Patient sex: M
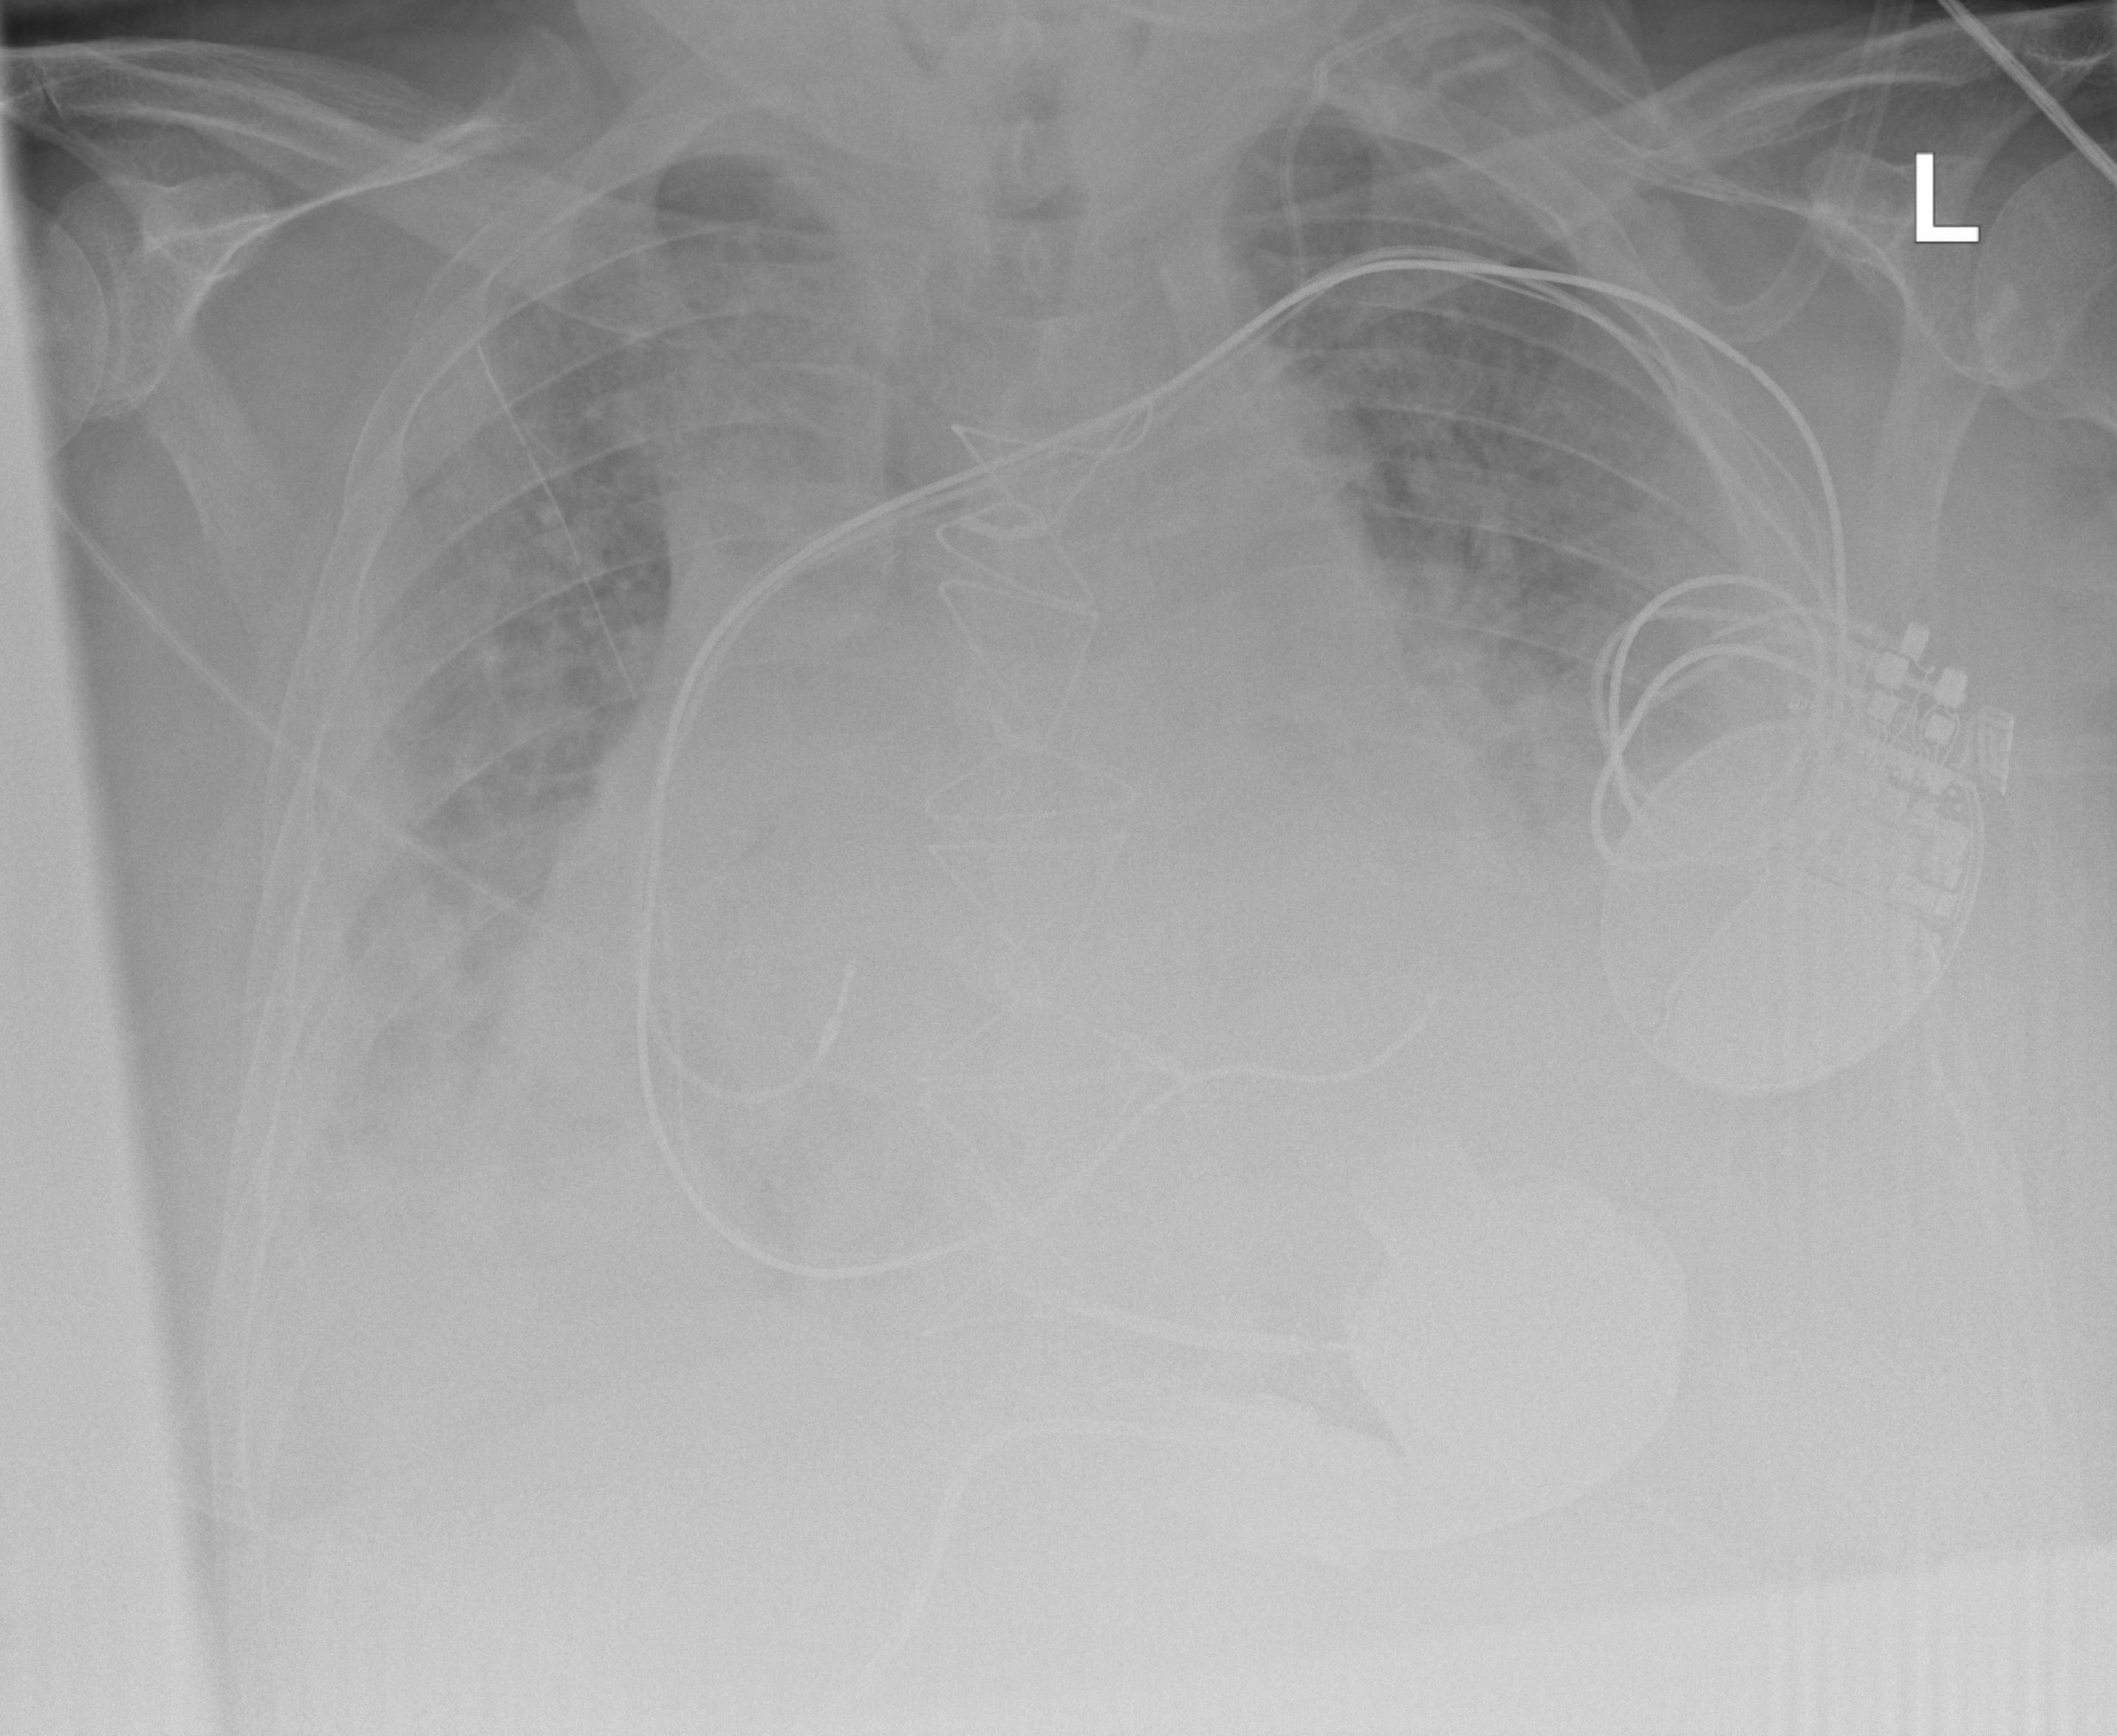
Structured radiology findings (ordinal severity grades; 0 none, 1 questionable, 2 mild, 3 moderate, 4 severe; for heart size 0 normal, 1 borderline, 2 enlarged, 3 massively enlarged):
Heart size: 2
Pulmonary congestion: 3
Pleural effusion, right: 2
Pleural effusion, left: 2
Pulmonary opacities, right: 2
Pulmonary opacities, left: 1
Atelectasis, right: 2
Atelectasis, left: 2